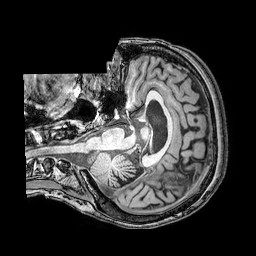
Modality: T1w
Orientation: axial
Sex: female
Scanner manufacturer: philips
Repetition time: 0.008143 s
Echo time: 0.00372 s